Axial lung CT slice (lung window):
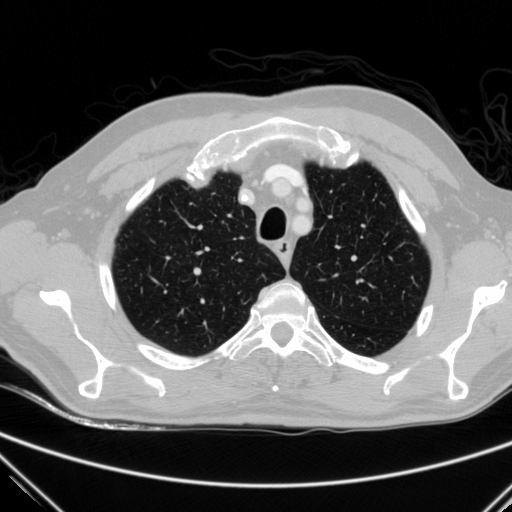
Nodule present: no